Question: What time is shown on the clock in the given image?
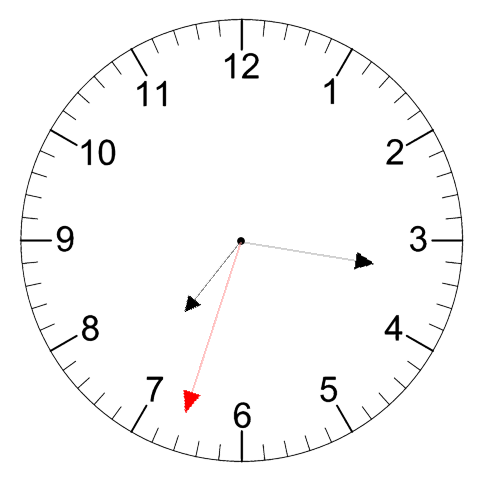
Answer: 07:16:33